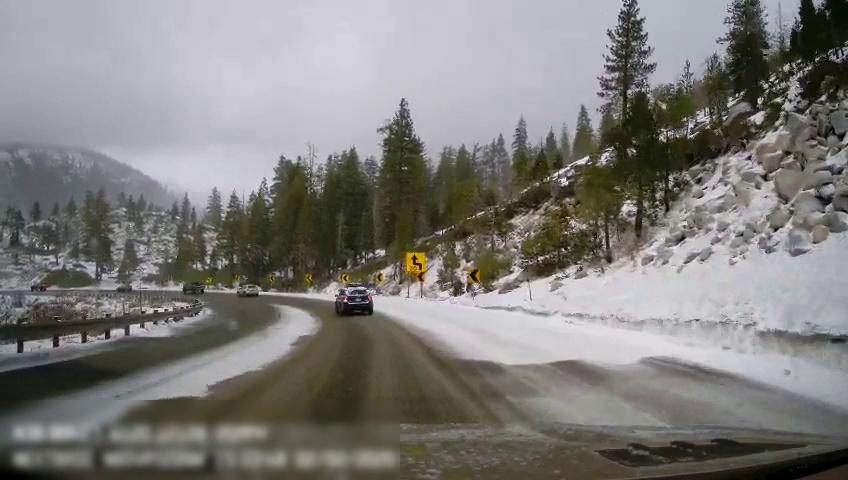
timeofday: Day
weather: Snowy
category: Drivable Space
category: Vehicles | Car
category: Vehicles | Truck
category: Vehicles | Car
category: Traffic | Signs
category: Traffic | Signs